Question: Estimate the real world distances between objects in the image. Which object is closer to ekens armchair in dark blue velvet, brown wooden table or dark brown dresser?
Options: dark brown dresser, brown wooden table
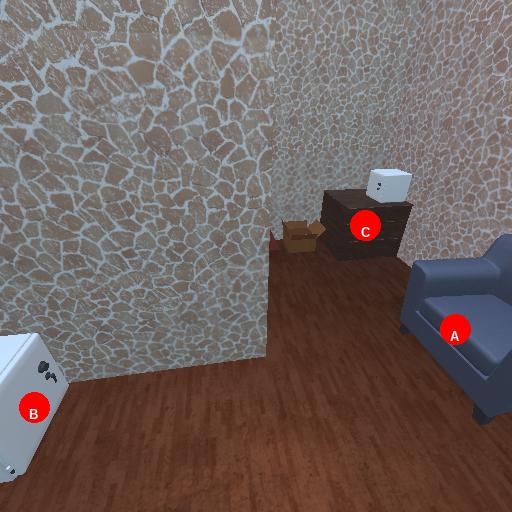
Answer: dark brown dresser